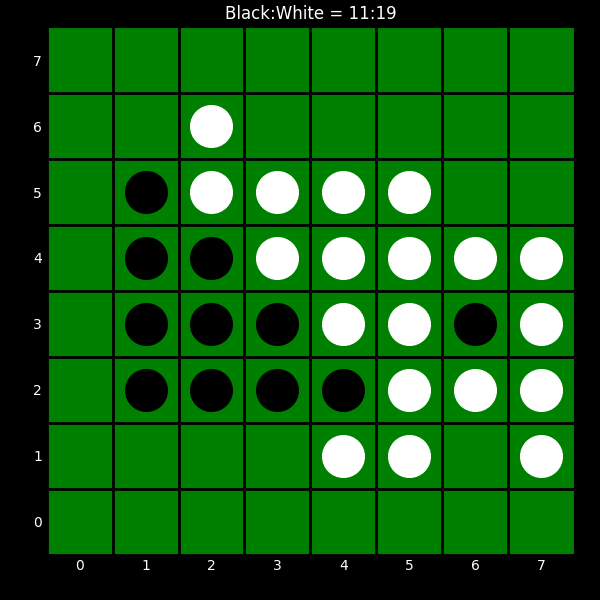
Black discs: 11
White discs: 19